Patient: sex M, age 64
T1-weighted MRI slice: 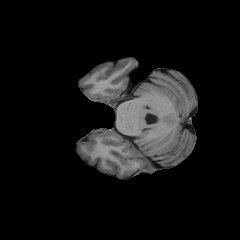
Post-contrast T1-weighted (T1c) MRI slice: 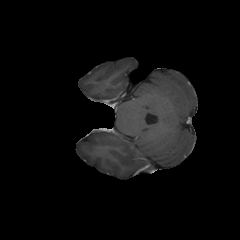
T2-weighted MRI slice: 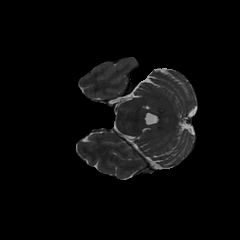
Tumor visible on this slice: no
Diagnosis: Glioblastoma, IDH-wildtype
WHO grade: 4